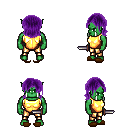
a pixel art fantasy rpg character, male body template, orc, green skin, gold chest armor, gold greaves, purple long bangs hairstyle, brown slippers, dagger, four views (front, back, left, right), 2x2 character sprite sheet, small pixel art, hard edges, no anti-aliasing